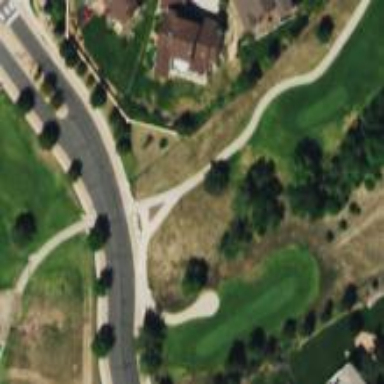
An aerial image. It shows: Path designated for golf carts.